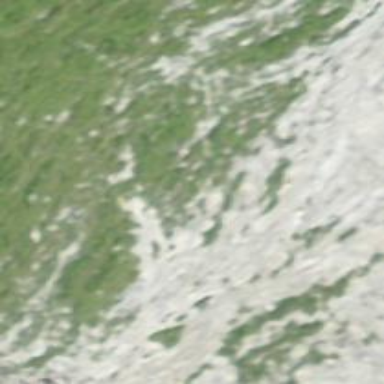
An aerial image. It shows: Natural cliff.